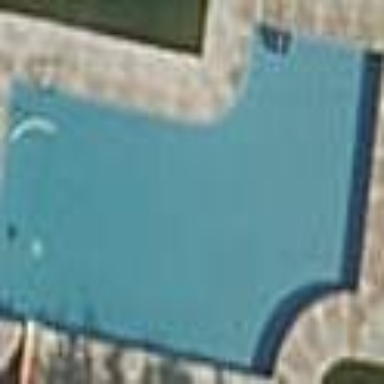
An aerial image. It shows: Swimming pool located in leisure land.